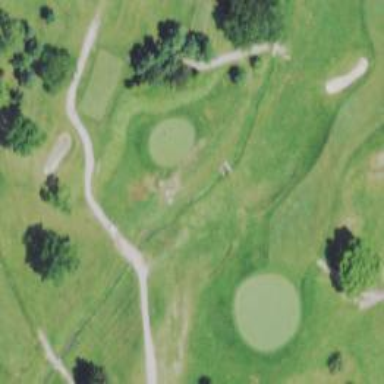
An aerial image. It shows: Path for both road and golf.